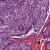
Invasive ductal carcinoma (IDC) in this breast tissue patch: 1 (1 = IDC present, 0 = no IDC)